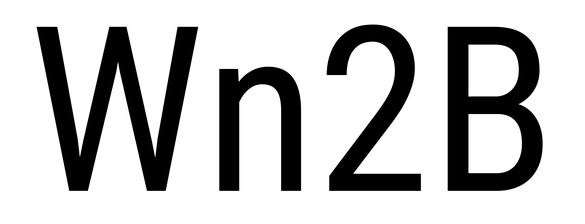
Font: Roboto_Condensed_Regular